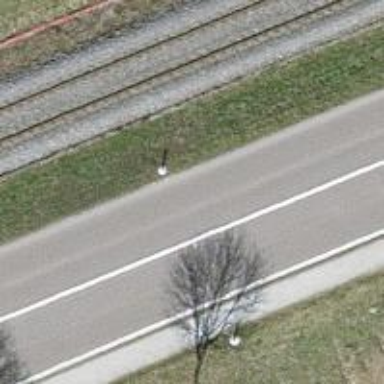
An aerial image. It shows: Secondary road with asphalt surface.